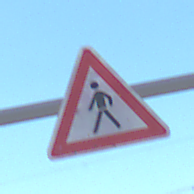
Verkehrszeichen: FussgaengerRechts
Umgebung: Outdoor, Urban
Tageszeit: Midday
Wetter: Clear
Licht: Natural
Jahreszeit: NotSpecified
Kontrast: HighContrast